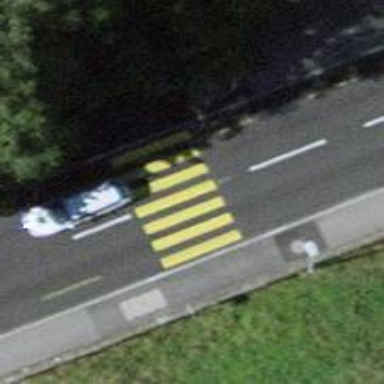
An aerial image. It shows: Secondary road with dedicated cycle lane.